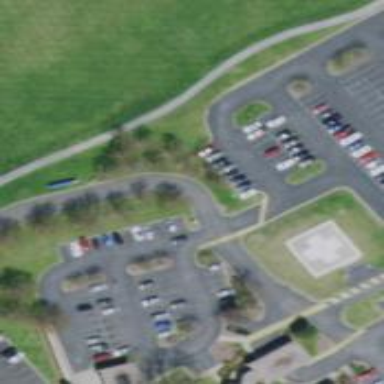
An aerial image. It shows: Parking area.